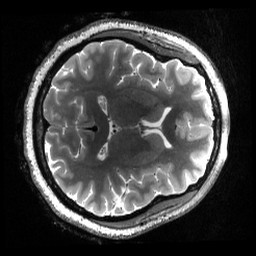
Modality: T2w
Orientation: axial
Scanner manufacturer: siemens
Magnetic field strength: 3 T
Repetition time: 3.2 s
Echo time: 0.563 s